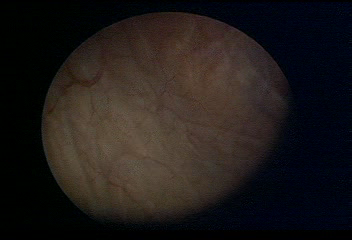
Modality: WLC
Class: Normal mucosa
Bladder cancer association: No